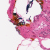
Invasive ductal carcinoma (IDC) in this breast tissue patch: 0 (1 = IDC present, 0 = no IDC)